Question: I'm working on the HarvardX Data Science program. In the probability section, we are being asked to determine the probability of getting a score above 30. I have even plugged in the exact code that DataCamp reveals as the answer, but 'pnorm()' still returns a value of 1 for any quantile I enter that's 27 or higher. I have attached my code for reference. Can someone point out what the issue is?
For reference see the image below:

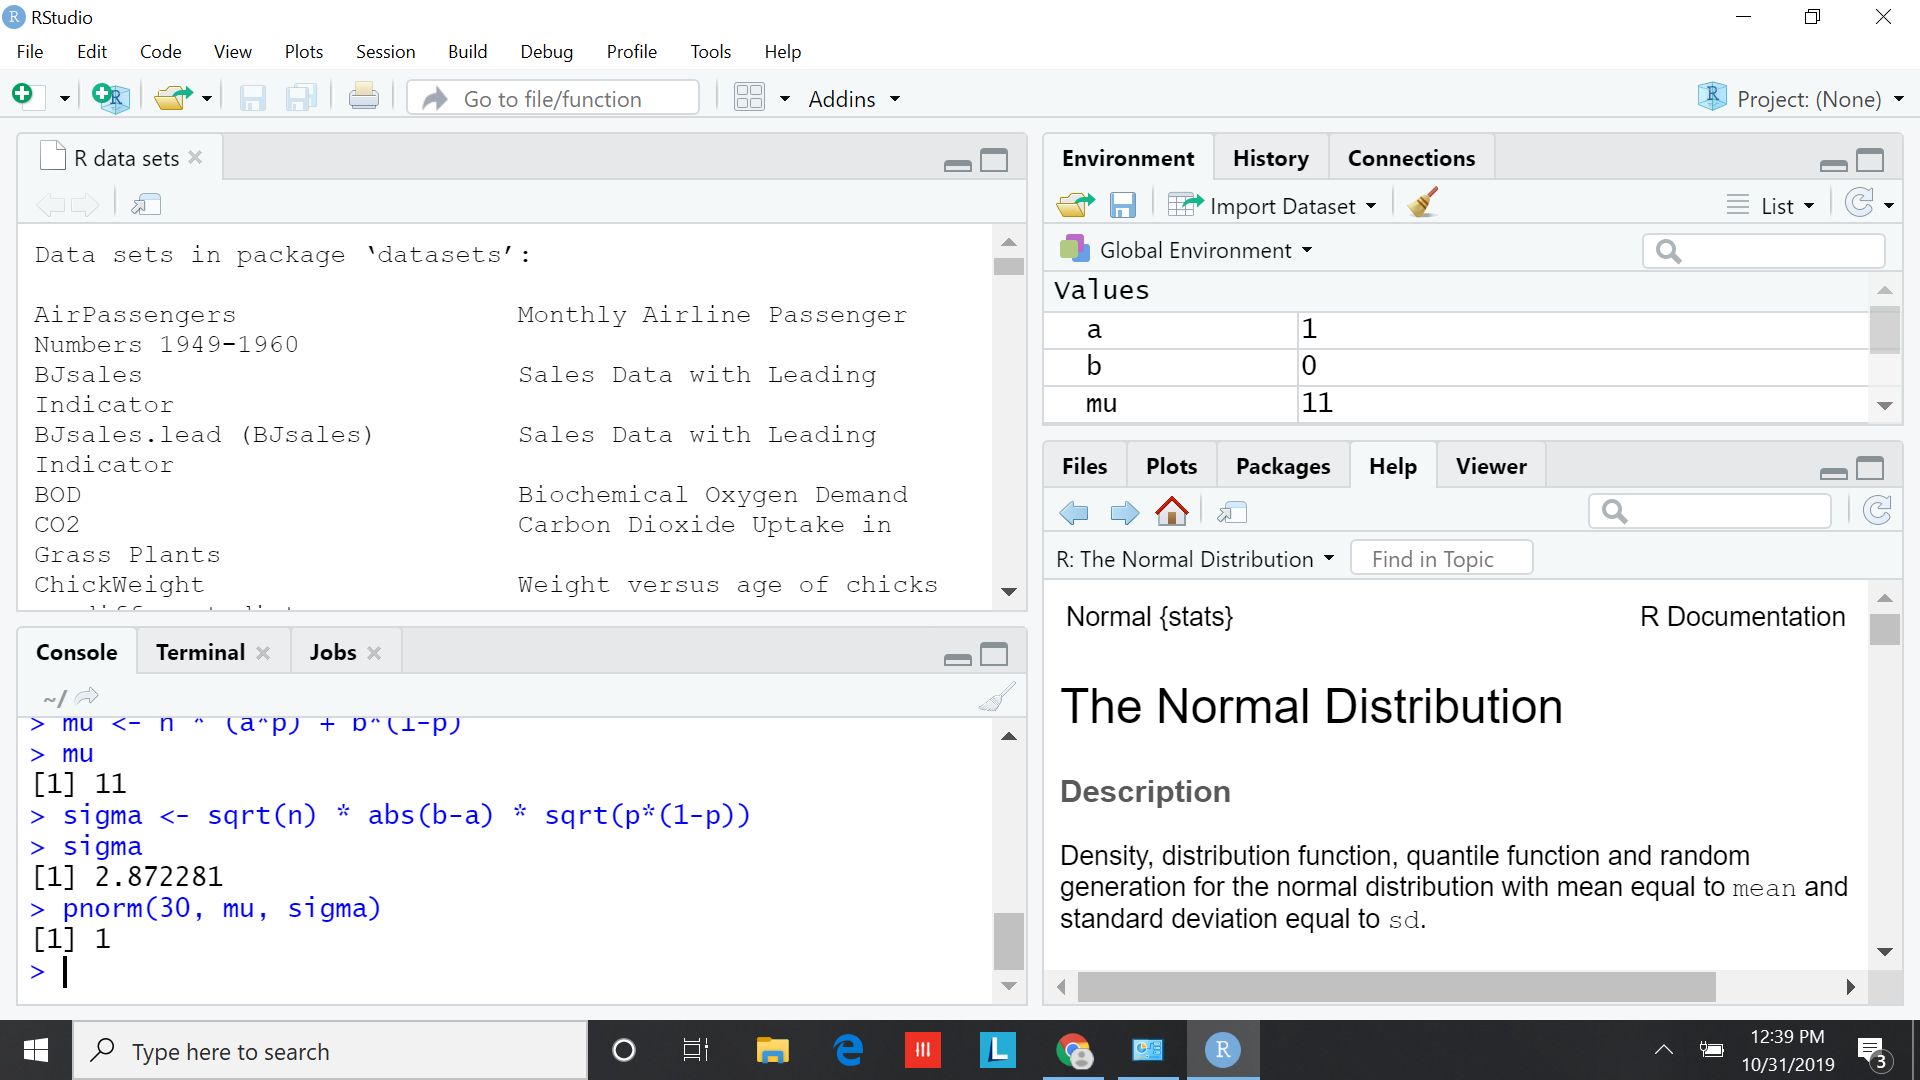
Answer: R does automatic rounding for console output. visualizing. Various methods exist to print all significant digits. As we work in a 32 bit environment, we can print the first <URL>
'''
sprintf("%.15f", pnorm(30,11,2.87))
#output
[1] "0.999999999982065"
'''
Anything past the 15 digits is not trustworthy.